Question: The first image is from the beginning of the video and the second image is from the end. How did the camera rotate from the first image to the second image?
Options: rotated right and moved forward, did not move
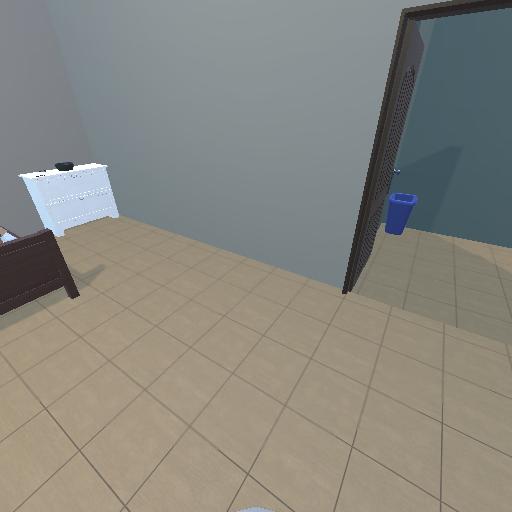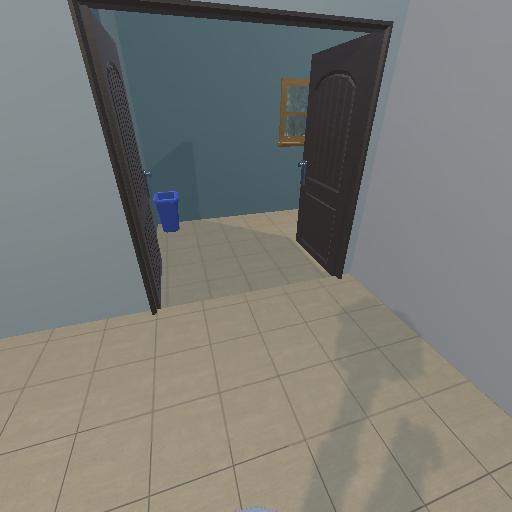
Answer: rotated right and moved forward